Question:
Is it possible to have the "Save note" button under the "Create note" button using GridLayout? If not, what layout should I be using? dataPanel contains both text fields and both labels. buttonPanel is the save note button and namePanel is the create note button.
'''
container.add(dataPanel, BorderLayout.CENTER);
container.add(buttonPanel, BorderLayout.SOUTH);
container.add(namePanel, BorderLayout.EAST);
'''
Thanks in advance!
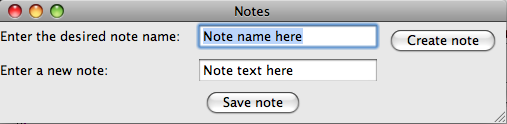
Answer: Of course it is possible! Simply define a grid layout with 2 rows and 3 columns each:
- first column will contain the labels
- second column will contain the text boxes
- 3rd column will contain the buttons
Also, why are you using the 'BorderLayout' constants when adding to the 'GridLayout'? With 'GridLayout' once you have decided on the rows/columns simply add them in the order you want them to be layed out in the "grid" from left to right, top to bottom. So in the above example you will do something like this:
'''
JPanel p = new JPanel( new GridLayout(2,3) );
p.add( /* enter the desired note label */ );
p.add( /* note name here text box */ );
p.add( /* create note button */ );
p.add( /* enter a new note label */ );
p.add( /* note text here text box */ );
p.add( /* save note button */ );
'''